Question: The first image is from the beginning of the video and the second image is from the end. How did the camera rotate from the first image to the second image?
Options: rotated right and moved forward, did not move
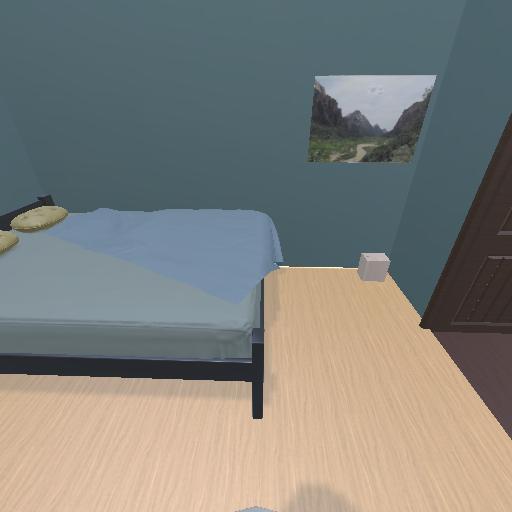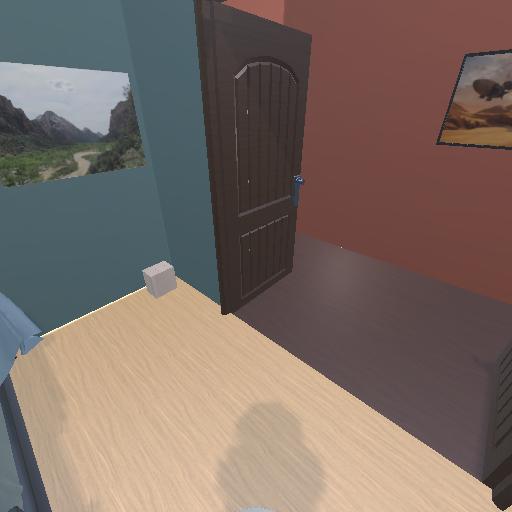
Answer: rotated right and moved forward